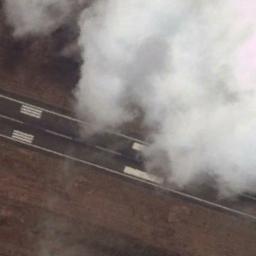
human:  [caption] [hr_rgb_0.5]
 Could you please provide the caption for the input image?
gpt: The grass is beside the runway .

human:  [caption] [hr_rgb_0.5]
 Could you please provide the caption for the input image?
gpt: Next to the runway is a large area of ​​brown bare ground  There are white short and thick signs on the runway, And there are large white clouds in the air .

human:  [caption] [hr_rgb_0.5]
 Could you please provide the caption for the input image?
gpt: The runway is on the bare land with a cloud above it .

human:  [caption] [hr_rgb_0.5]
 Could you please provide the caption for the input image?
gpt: The runway goes through the lawn and two aiming point markings are on the runway .

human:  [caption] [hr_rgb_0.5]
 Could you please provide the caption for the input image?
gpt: There are thick clouds over the runway .